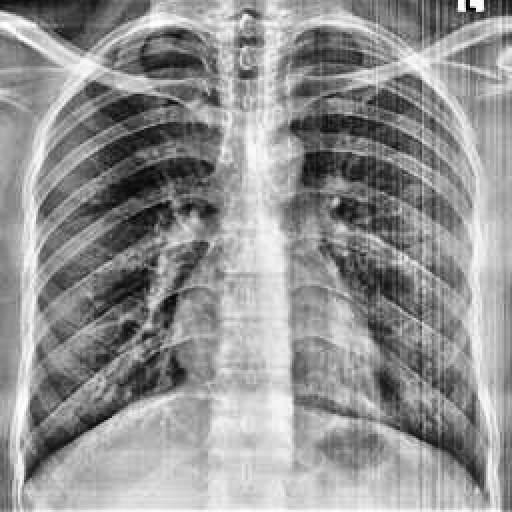
Finding: NORMAL